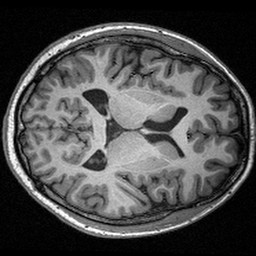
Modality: T1w
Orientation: axial
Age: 21
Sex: female
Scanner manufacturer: siemens
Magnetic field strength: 3 T
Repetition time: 2.53 s
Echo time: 0.00309 s